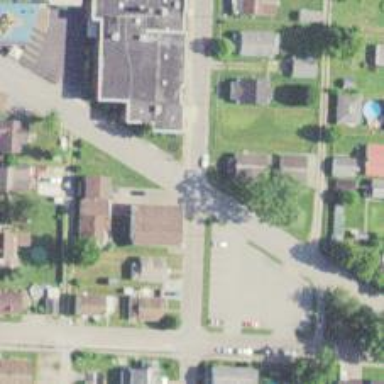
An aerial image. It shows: Living street.